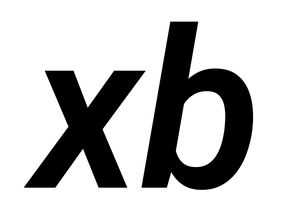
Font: Roboto-Italic_SemiBold_Italic